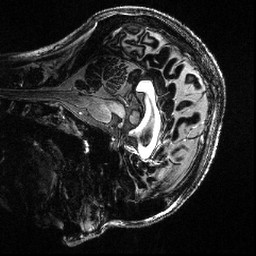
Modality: T1w
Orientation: sagittal
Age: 28
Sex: female
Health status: healthy
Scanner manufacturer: siemens
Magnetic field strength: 7 T
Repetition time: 4.3 s
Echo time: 0.00227 s